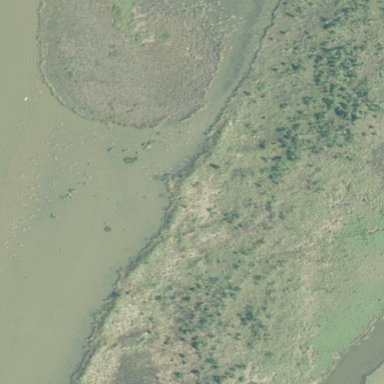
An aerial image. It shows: Marsh wetland.